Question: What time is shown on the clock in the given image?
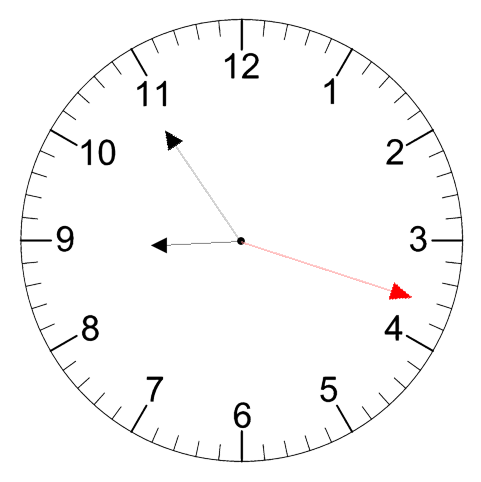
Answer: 08:54:18